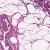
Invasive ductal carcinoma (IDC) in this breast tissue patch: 0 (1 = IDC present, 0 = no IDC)